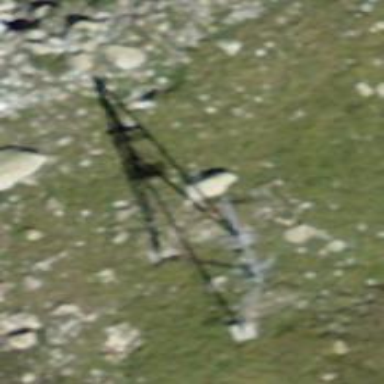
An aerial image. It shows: Pylon used for aerialway.